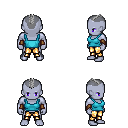
a pixel art fantasy rpg character, male body template, dark elf, purple skin, teal pirate shirt, gold greaves, gray short mohawk hairstyle, cloth bracers, four views (front, back, left, right), 2x2 character sprite sheet, small pixel art, hard edges, no anti-aliasing